Interaction volume radius: 10 \u00c5
Interaction volume height: 20 \u00c5
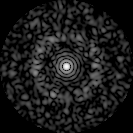
Disorder parameter: 0.8504